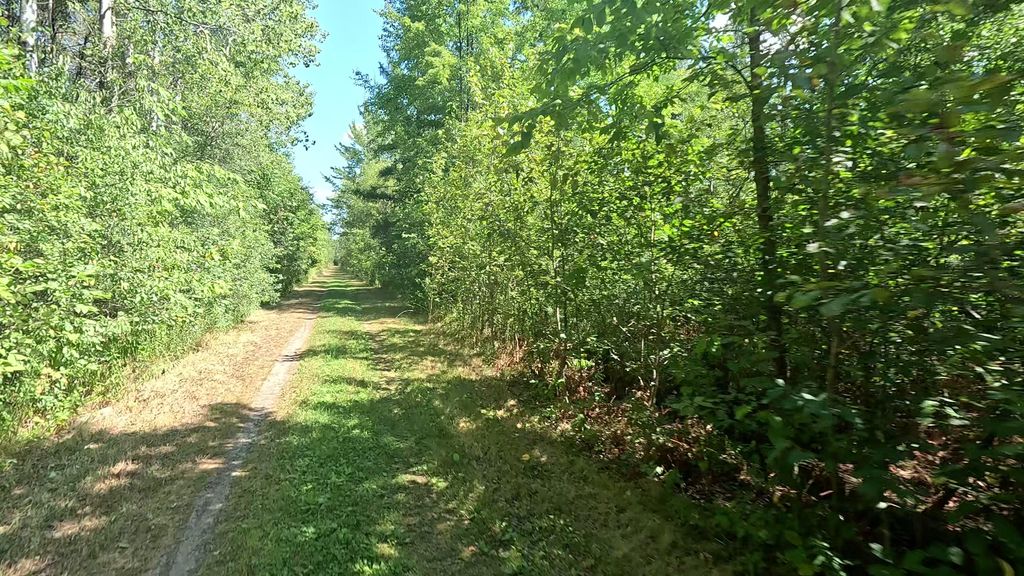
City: ottawa-gatineau